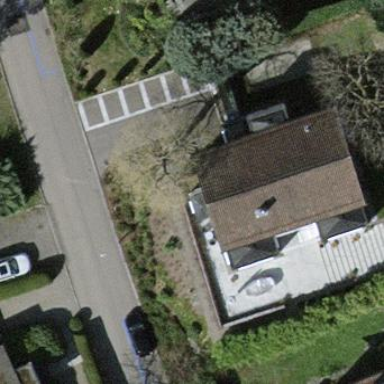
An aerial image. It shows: Building with gabled roof.